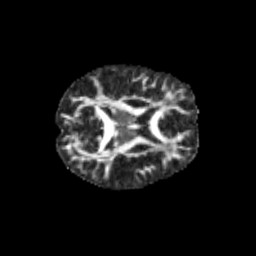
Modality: FA
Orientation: axial
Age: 12
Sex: male
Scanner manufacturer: siemens
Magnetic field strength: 3 T
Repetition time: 3.8 s
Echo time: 0.07 s